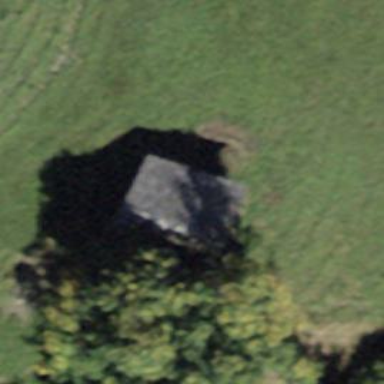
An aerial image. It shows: Cabin is depicted in the image.